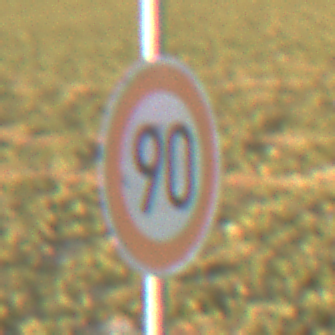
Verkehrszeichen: Geschwindigkeit90
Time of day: SunriseSunset
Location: Outdoor (Nature)
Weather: PartlyCloudy
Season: NotSpecified
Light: Natural